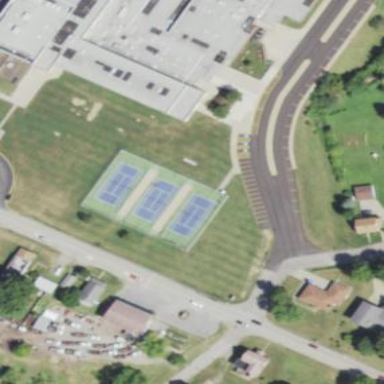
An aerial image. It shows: Tennis court on pitch.